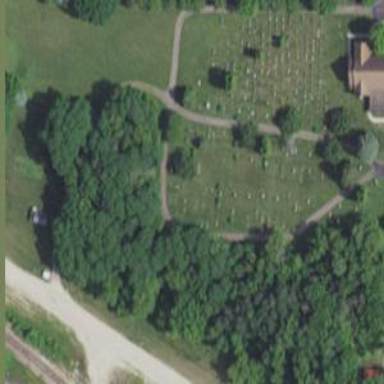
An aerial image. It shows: Cemetery.